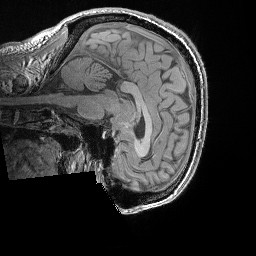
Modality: T1w
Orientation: sagittal
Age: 24
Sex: male
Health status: healthy
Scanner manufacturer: siemens
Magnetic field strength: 3 T
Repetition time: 0.02 s
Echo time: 0.00492 s